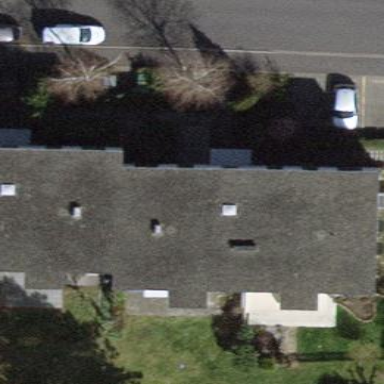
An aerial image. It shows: Building with flat roof.